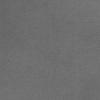
Label: dusty